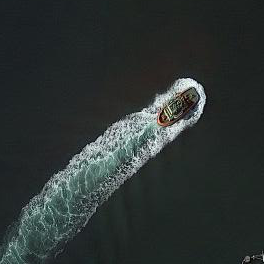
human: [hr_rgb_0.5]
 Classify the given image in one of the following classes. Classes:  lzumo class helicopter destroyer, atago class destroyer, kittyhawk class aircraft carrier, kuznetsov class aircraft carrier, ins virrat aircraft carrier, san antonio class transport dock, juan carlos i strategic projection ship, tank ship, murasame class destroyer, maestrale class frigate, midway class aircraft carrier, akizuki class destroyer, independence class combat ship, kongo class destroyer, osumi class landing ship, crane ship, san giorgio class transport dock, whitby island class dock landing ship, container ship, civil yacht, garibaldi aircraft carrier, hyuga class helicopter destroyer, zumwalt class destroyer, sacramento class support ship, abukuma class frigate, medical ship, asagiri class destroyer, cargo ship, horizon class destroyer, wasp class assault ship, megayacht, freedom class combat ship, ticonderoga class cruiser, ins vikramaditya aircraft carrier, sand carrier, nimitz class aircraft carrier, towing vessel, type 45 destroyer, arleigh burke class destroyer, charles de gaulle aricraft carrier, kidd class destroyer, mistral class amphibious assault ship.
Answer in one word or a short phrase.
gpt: Towing vessel